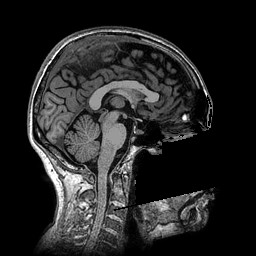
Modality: T1w
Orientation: sagittal
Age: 43
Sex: female